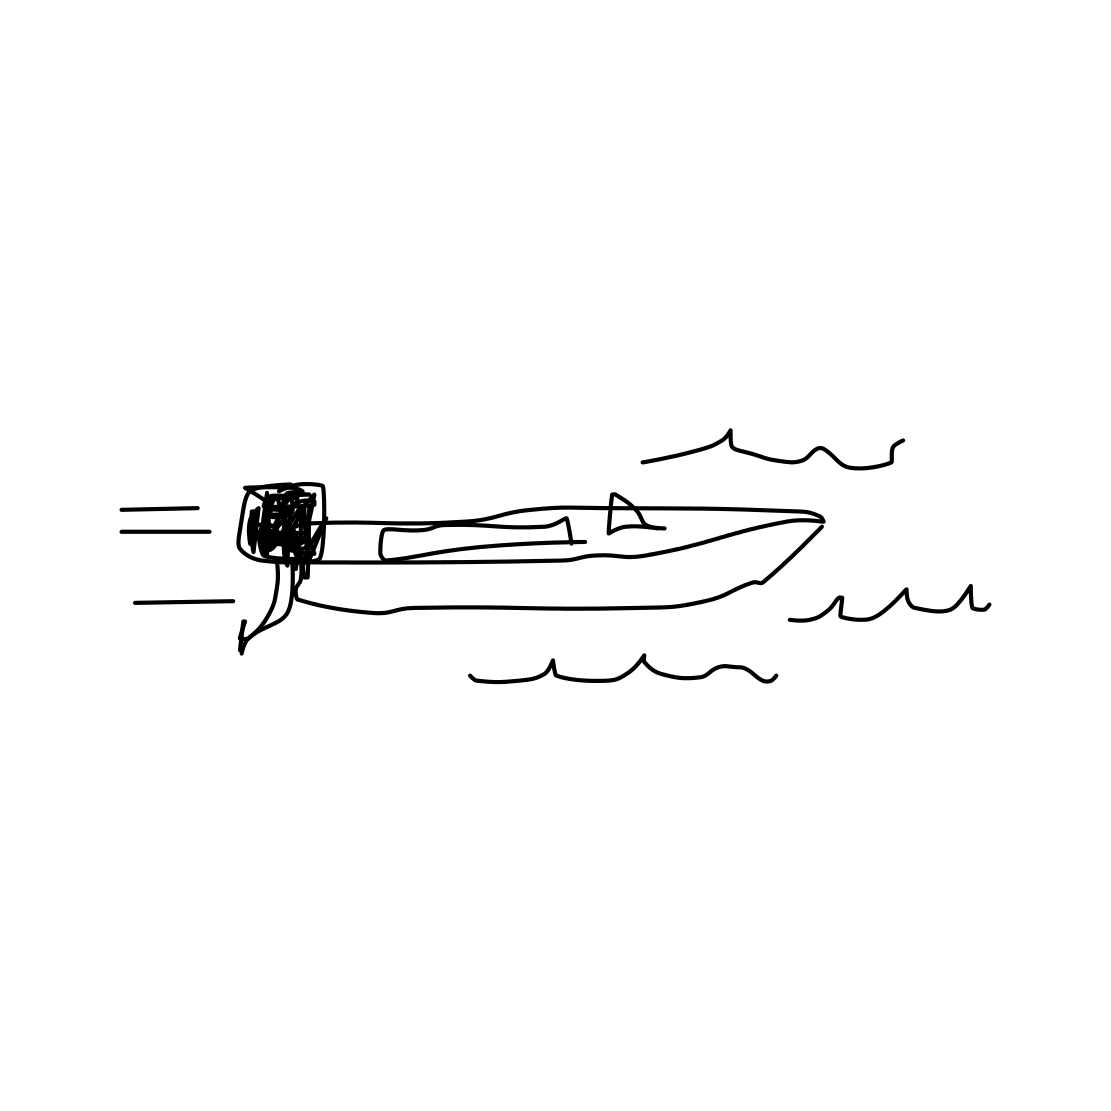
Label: speed-boat